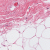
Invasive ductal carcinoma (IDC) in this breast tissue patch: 0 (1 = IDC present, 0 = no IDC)